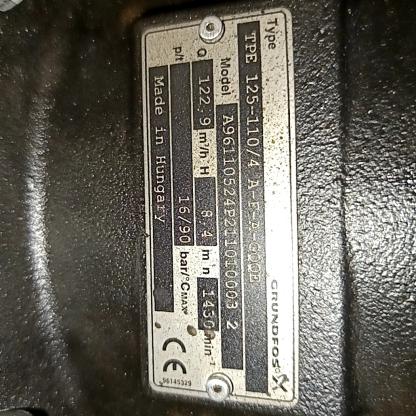
Klasa: tabliczka-znamionowa